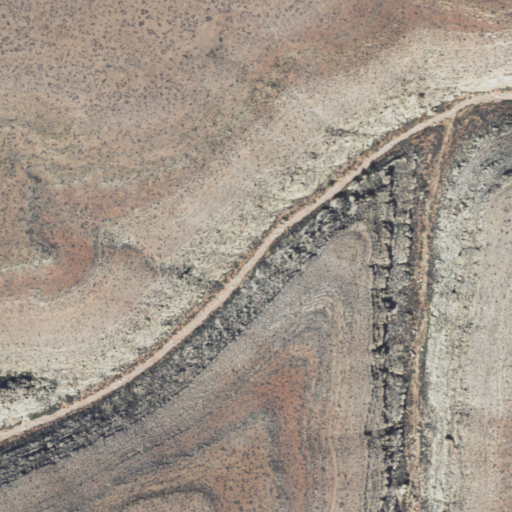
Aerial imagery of valley in Arizona named Fence Canyon containing shrub, barren land, and grassland